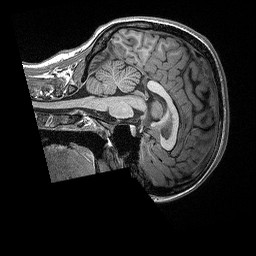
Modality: T1w
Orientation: sagittal
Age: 18
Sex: female
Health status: healthy
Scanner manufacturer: siemens
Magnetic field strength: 3 T
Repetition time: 2.3 s
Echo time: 0.00298 s